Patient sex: F
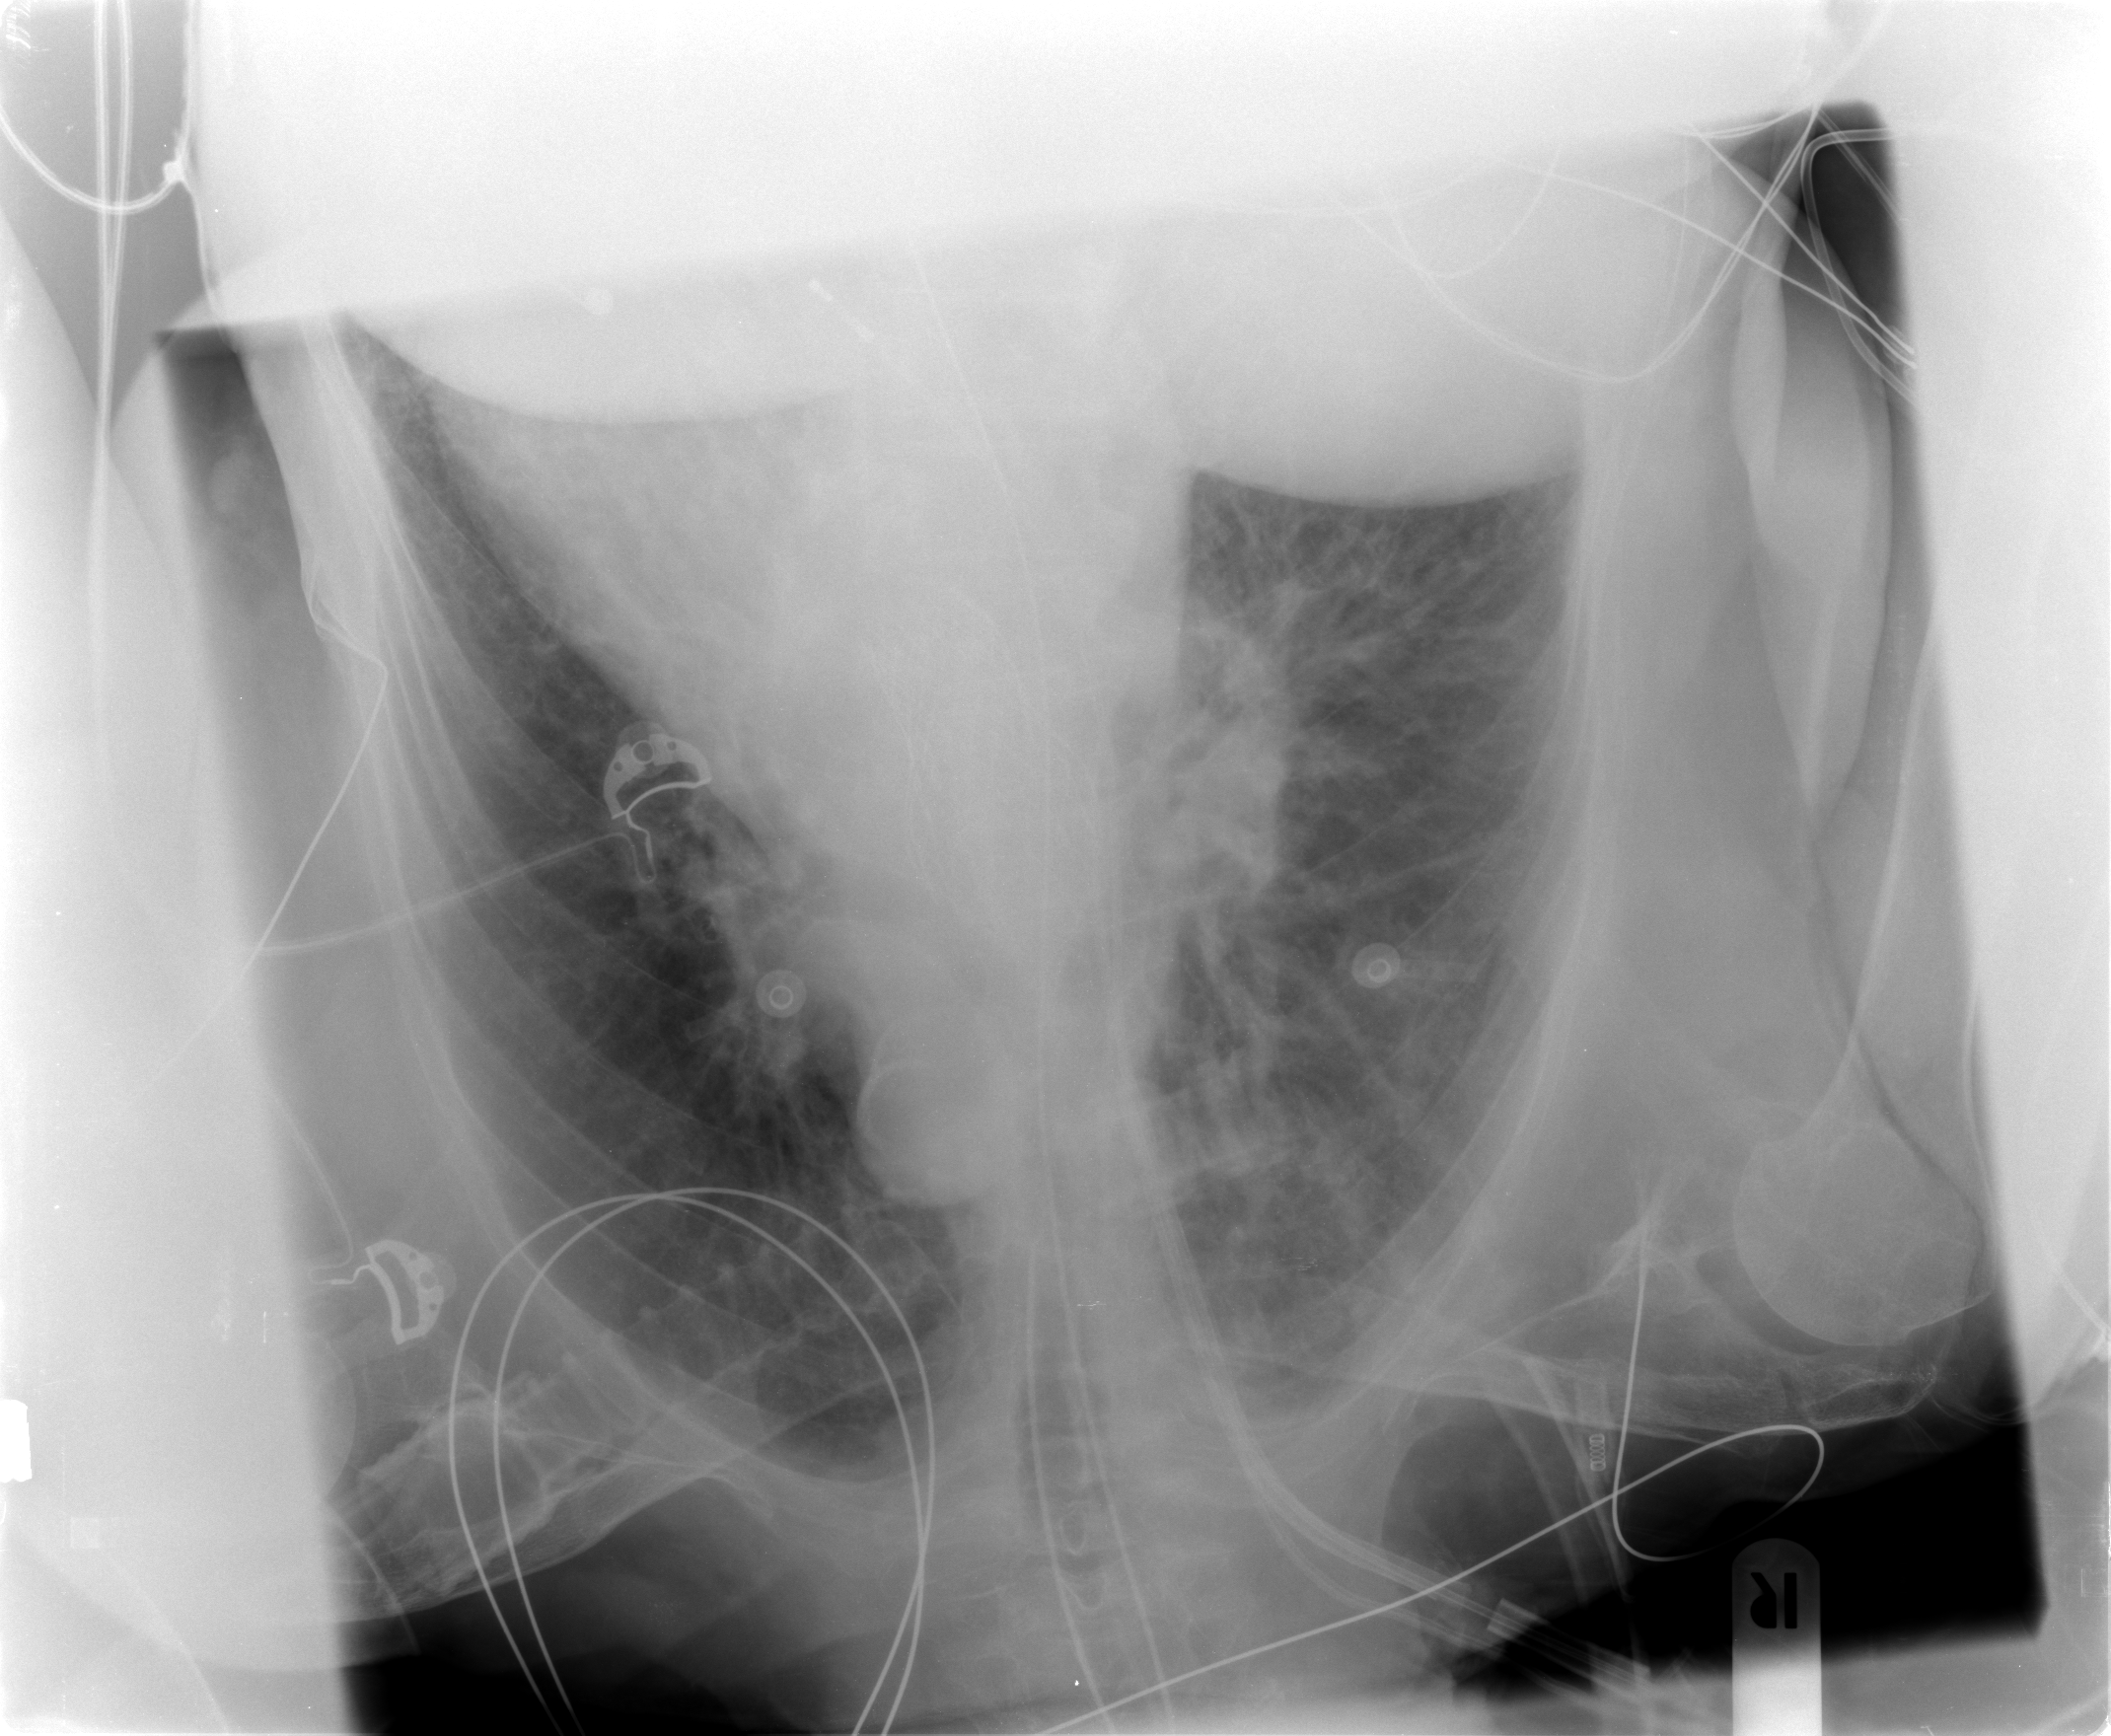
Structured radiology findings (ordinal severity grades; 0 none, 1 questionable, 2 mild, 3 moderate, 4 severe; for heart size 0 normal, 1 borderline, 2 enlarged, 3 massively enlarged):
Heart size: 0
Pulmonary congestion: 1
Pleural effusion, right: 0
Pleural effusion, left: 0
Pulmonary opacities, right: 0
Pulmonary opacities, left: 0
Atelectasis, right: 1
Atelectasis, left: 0